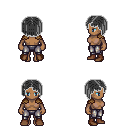
a pixel art fantasy rpg character, female body template, human, dark skin, leather shoulder armor, metal pants, gray pageboy hairstyle, brown shoes, four views (front, back, left, right), 2x2 character sprite sheet, small pixel art, hard edges, no anti-aliasing